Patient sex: F
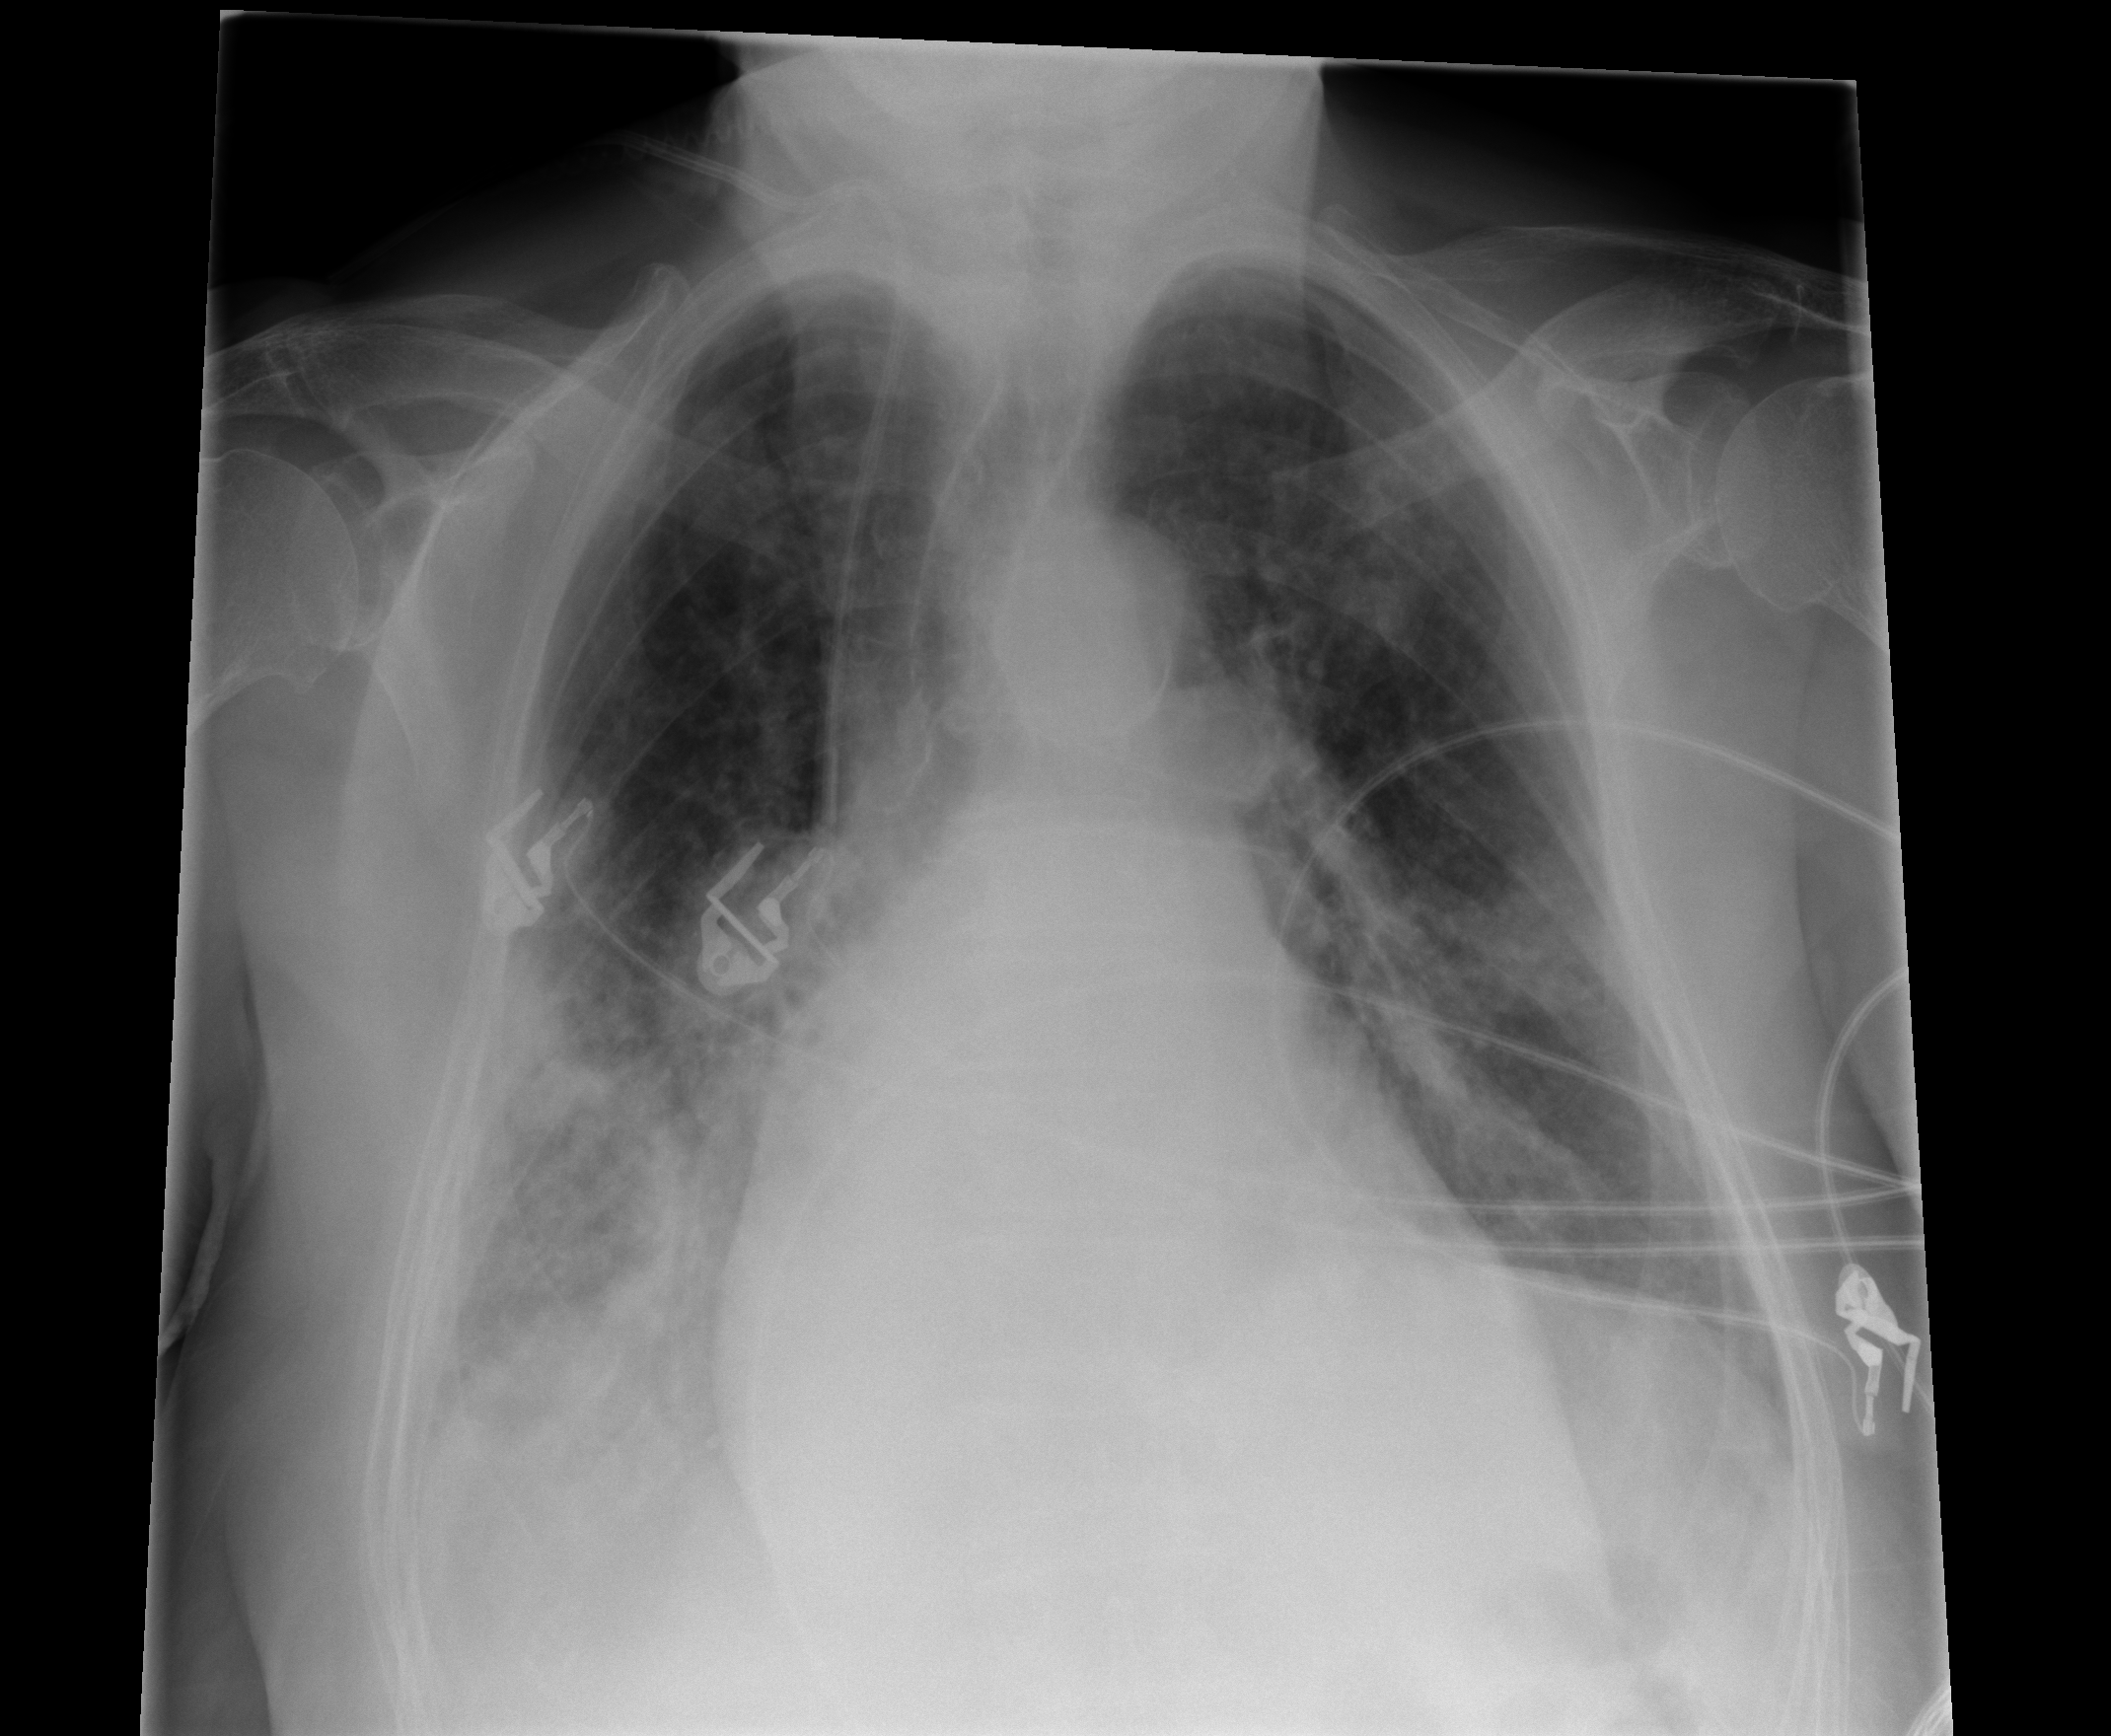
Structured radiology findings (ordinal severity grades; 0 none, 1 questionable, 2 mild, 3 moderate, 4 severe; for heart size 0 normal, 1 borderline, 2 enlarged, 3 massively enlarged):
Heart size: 2
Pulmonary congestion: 2
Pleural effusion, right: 2
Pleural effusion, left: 0
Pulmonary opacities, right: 2
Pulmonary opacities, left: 1
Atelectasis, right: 2
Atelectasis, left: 2